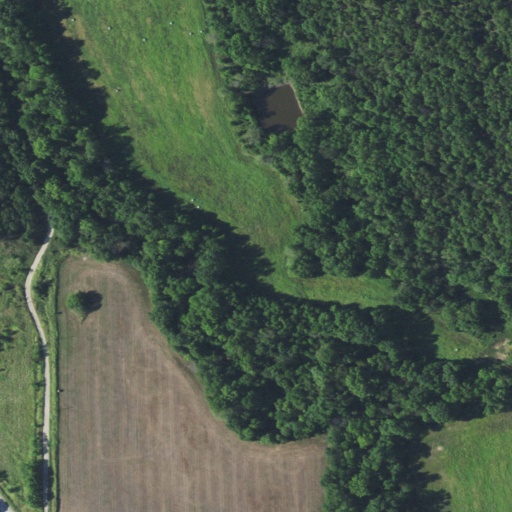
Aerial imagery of valley in Oklahoma named Happy Hollow containing deciduous forest, grassland, cultivated crops, shrub, low intensity development, and open development